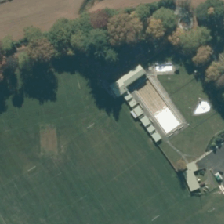
Land cover: urban_parkland